This wavelet scalogram was computed from a rotor test-rig vibration snapshot. Determine the machine's mechanical condition. Answer with exactly one of: normal, misalignment, unbalance, looseness.
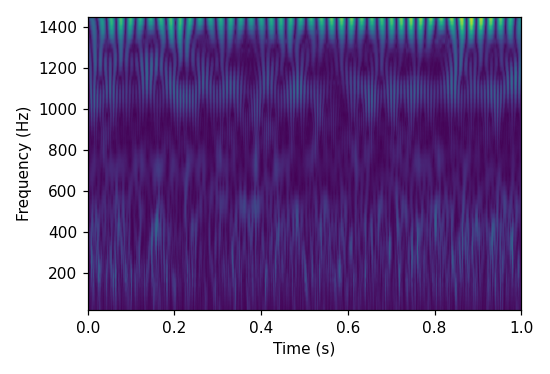
Answer: unbalance